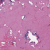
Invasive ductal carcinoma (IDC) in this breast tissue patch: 0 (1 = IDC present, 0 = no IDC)